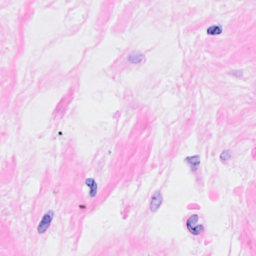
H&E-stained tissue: Breast